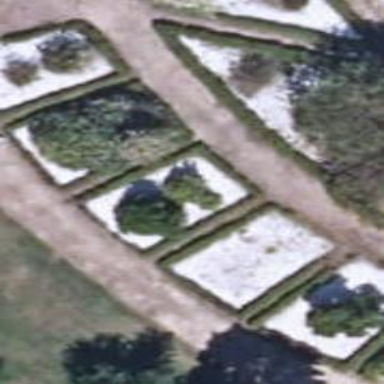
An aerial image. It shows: Garden surrounded by hedge.